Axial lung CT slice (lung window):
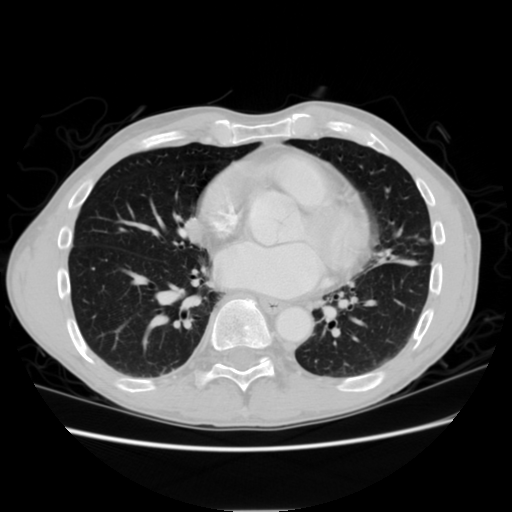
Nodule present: no